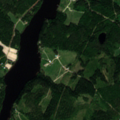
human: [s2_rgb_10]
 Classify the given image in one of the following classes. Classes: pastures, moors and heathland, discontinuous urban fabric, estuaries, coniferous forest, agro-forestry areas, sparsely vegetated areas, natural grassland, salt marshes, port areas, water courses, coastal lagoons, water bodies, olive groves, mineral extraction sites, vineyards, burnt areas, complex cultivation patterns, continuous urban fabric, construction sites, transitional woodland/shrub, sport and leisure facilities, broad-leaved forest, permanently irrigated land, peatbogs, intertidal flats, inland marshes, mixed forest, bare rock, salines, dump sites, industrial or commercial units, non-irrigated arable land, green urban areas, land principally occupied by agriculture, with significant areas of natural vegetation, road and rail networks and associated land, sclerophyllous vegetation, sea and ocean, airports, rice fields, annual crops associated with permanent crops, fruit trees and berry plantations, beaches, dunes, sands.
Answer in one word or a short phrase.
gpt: land principally occupied by agriculture, with significant areas of natural vegetation, mixed forest, water bodies